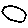
Label: circle